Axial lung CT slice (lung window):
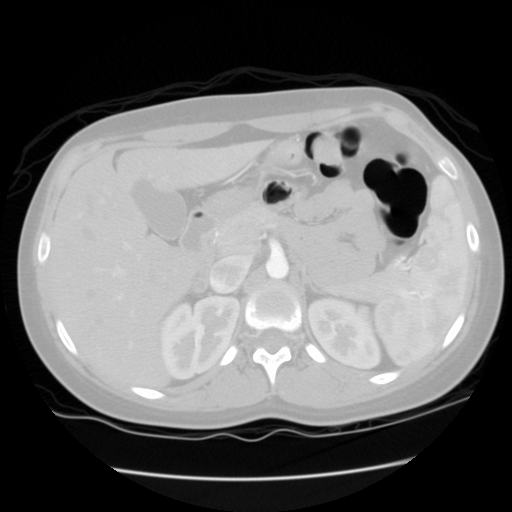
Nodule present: no